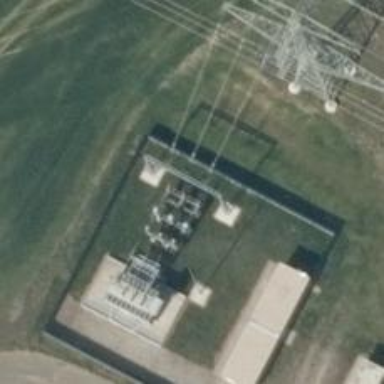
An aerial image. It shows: Three power lines with cables.